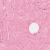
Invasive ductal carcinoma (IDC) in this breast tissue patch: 0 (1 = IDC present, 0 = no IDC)